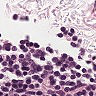
Metastatic tissue present: no